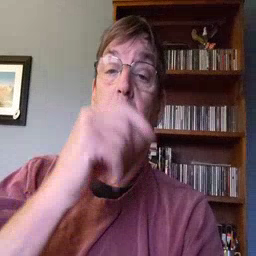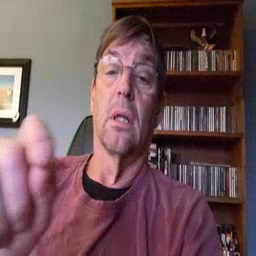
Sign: pencil